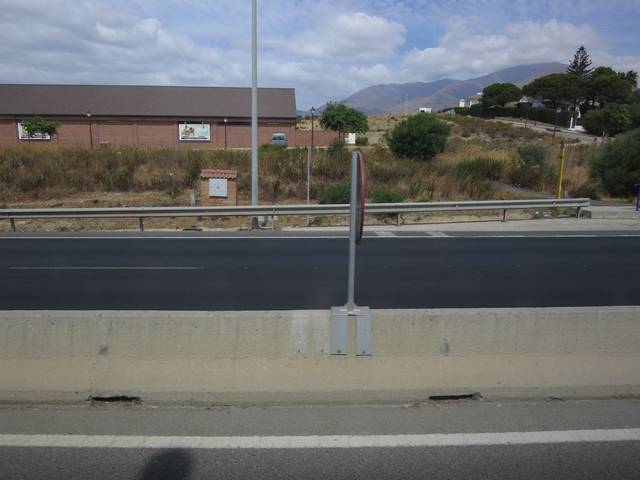
Region: Spain
Coordinates: 36.408, -5.188